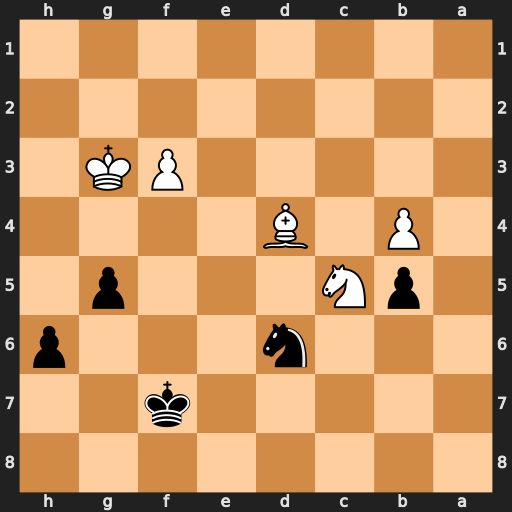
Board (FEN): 8/5k2/3n3p/1pN3p1/1P1B4/5PK1/8/8
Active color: b
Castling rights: -
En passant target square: -
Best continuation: Nf5+ Kh3 Nxd4